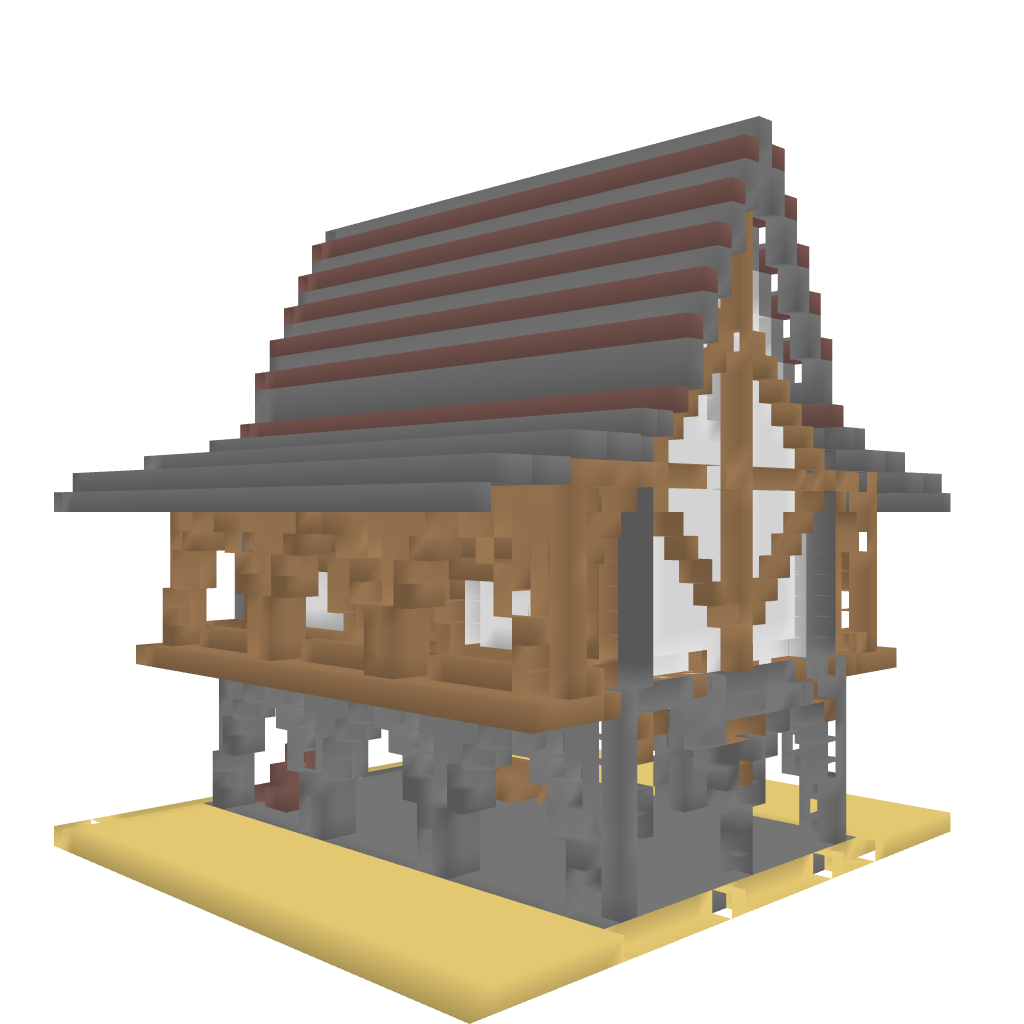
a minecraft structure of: farm house bad low quality